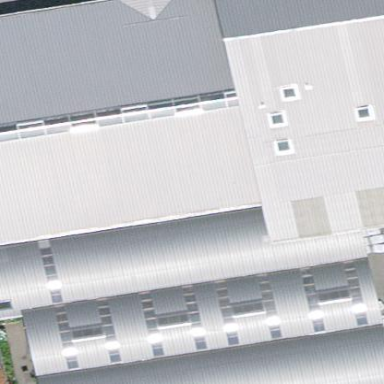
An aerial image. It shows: Commercial building.